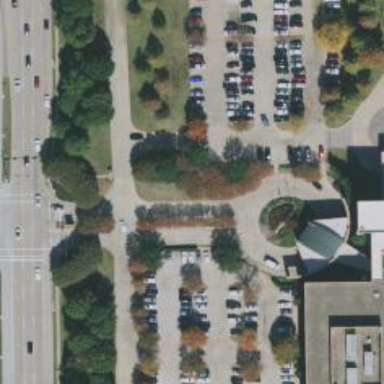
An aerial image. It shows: Driveway that serves as roundabout.